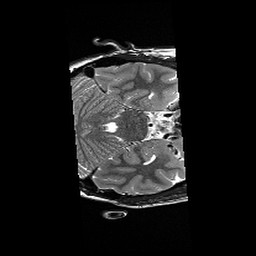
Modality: T2w
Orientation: axial
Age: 34
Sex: female
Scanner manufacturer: siemens
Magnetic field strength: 3 T
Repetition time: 6.1 s
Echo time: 0.104 s